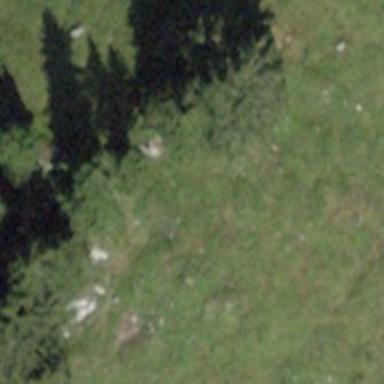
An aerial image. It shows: Forest area.